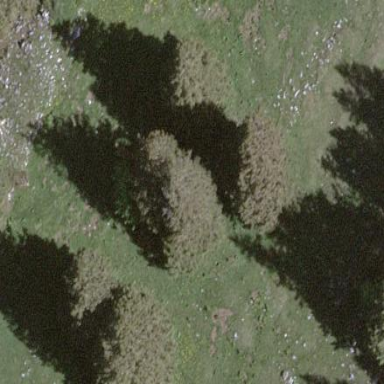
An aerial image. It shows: Forest area predominantly covered with needle-leaved trees.